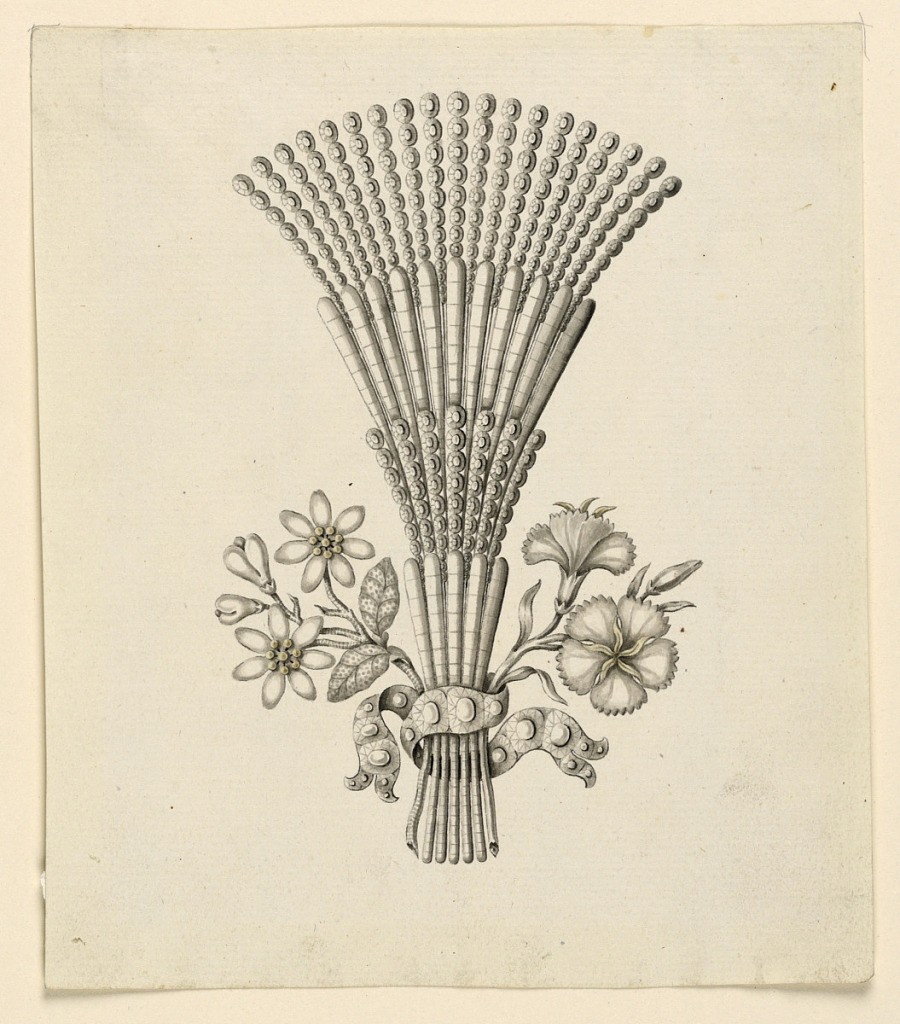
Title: Design for a Hairdress
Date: late 18th century
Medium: Pen and black ink, brush and gray, yellow watercolor on paper
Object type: Drawing
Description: Jewelry design for a hairdress. A bunch of seven branches, fastened by a ribbon. The central ones are fan-like with alternating parts of bars and rows of disks. Outside, two branches with blooming flowers (carnations).